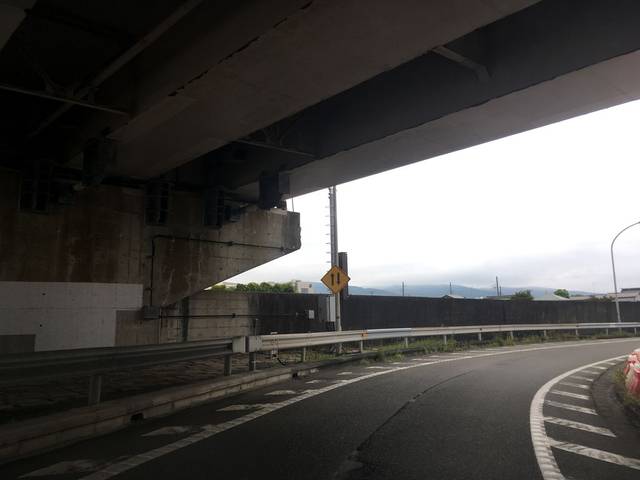
Region: Japan
Coordinates: 35.255, 139.171